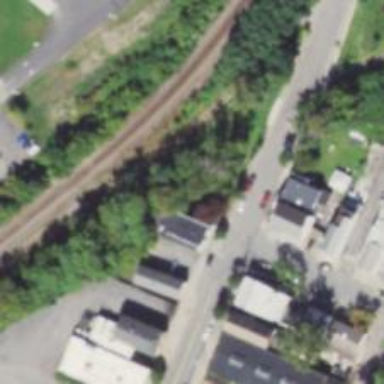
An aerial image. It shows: Abandoned railway.